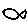
Label: fish